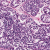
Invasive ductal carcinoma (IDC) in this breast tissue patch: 0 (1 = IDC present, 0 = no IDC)